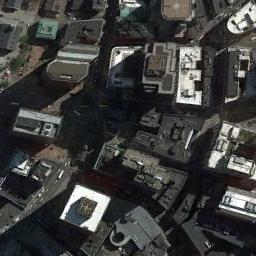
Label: commercial_area